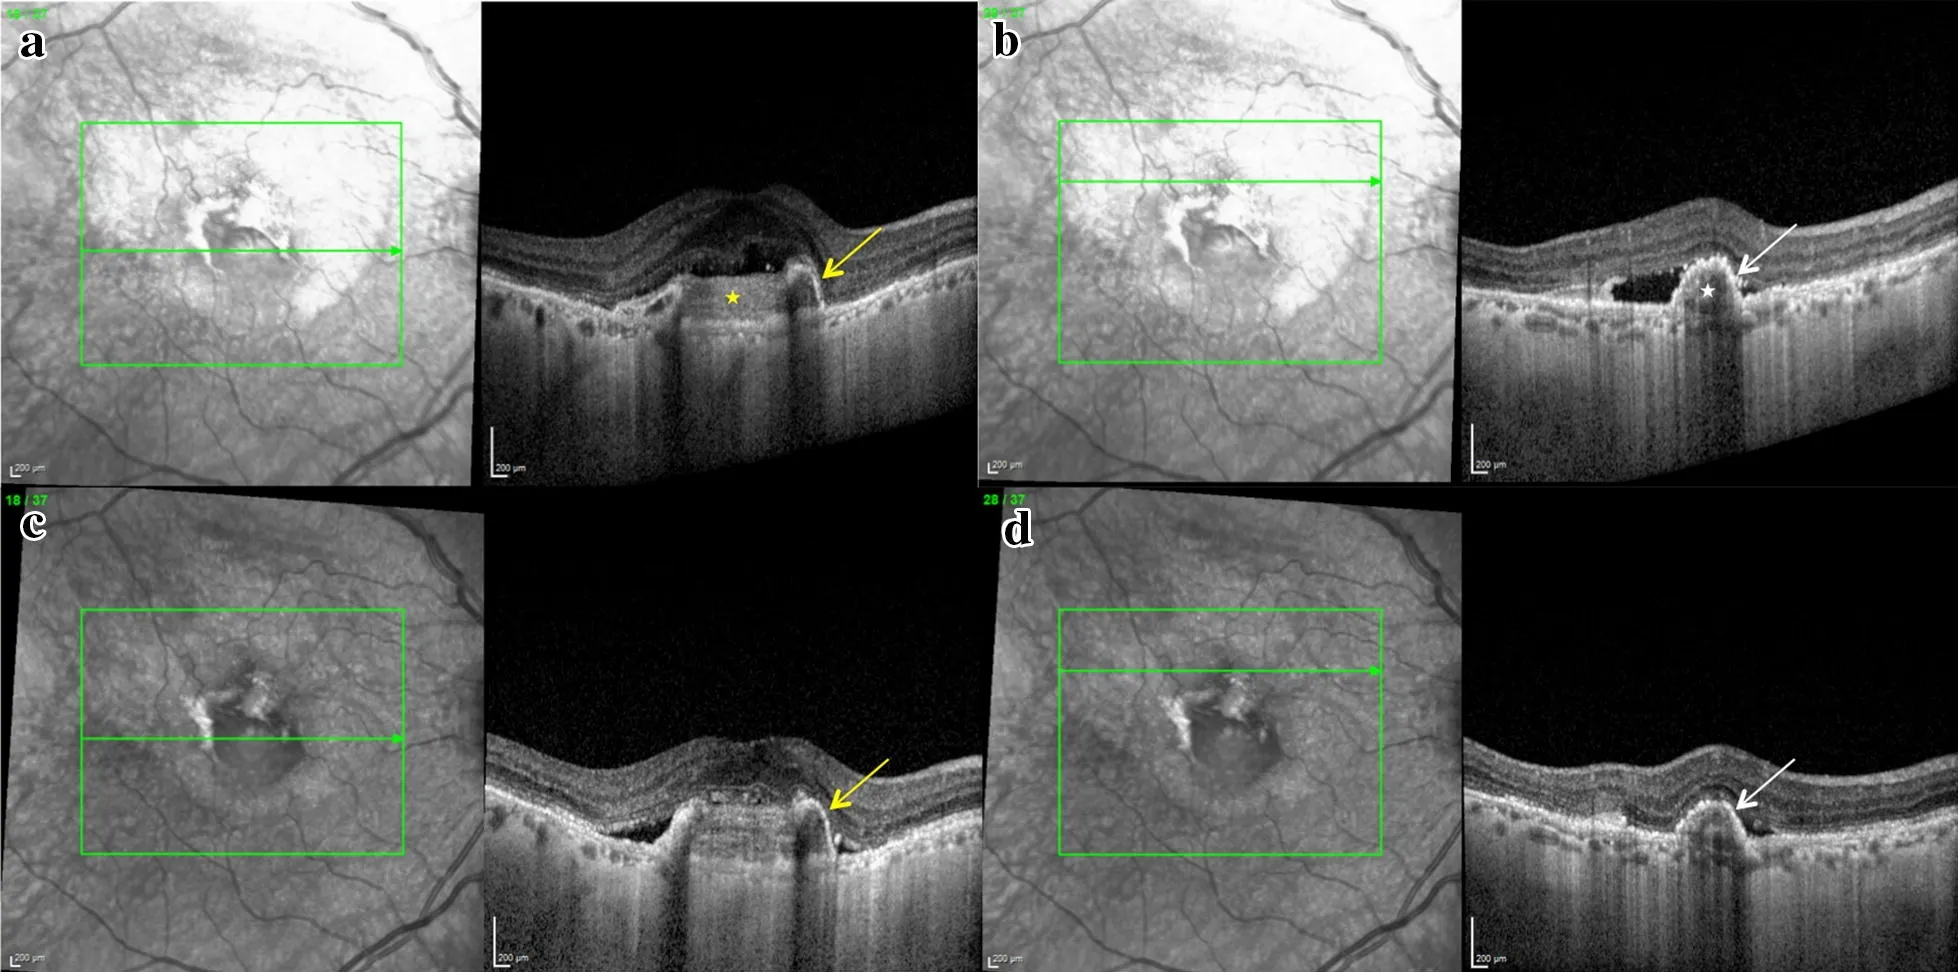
Optical coherence tomography (OCT) scan showing retinal pigment epithelium (RPE) repair process in the right eye during anti-VEGF treatment. 1 month after treatment: a subfoveal OCT scan shows splitting of the RPE (yellow arrow) with persistent well defined subretinal hyperreflective material (yellow star) and subretinal fluid; b OCT scan superior to the fovea shows continuity of the hyperreflective line attributable to the RPE (white arrow) and envelopment of the hyperreflective material (white star). 9 months after initiation of treatment; c Subfoveal OCT scan shows further consolidation of the hyperreflective material with persistent splitting of the RPE (yellow arrow); d OCT scan superior to the fovea shows reducing subretinal fluid and integrity of the RPE (white arrow).
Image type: ophthalmic_imaging (oct)